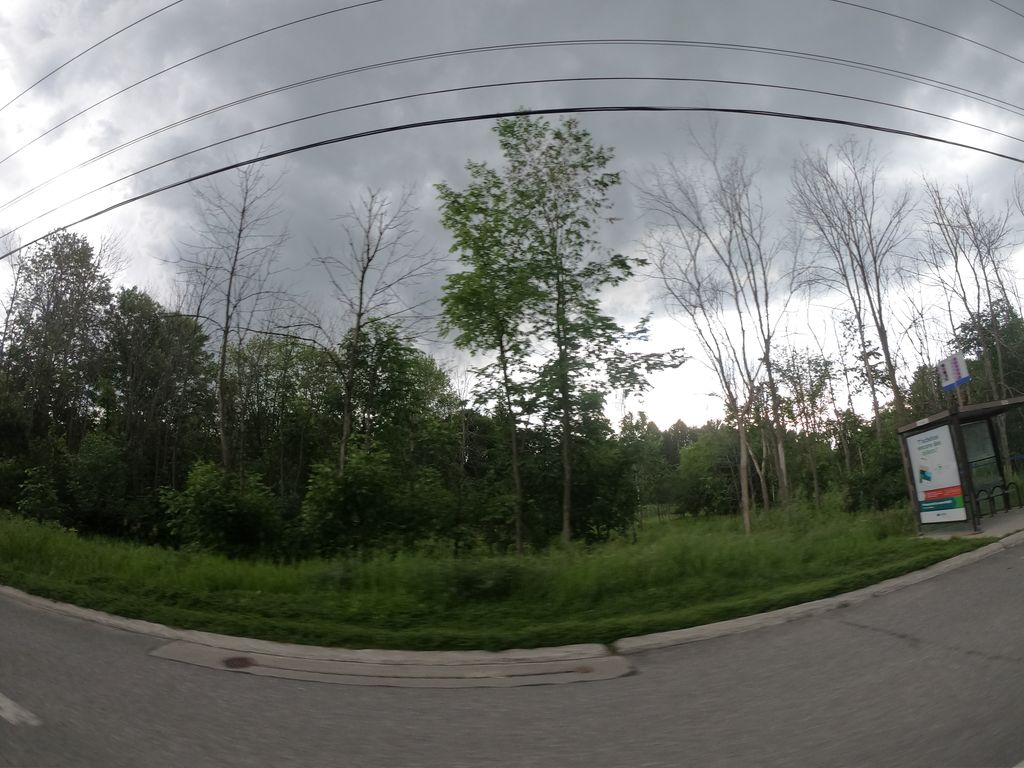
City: ottawa-gatineau